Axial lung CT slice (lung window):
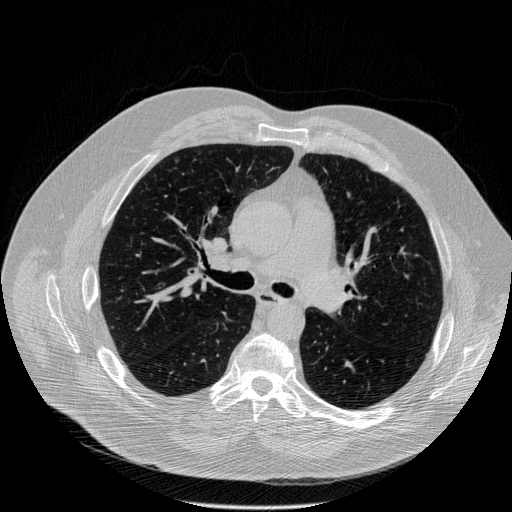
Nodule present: no